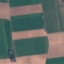
Land use / land cover: AnnualCrop